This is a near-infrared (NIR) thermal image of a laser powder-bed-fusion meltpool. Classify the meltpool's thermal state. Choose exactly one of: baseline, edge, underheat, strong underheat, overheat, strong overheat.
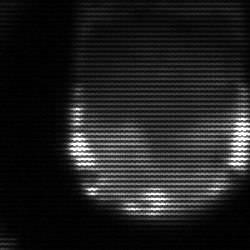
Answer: edge